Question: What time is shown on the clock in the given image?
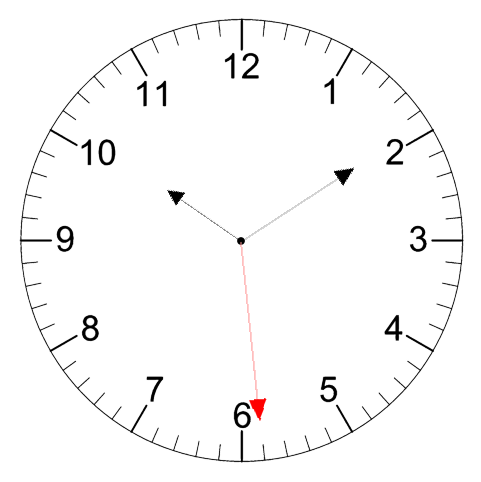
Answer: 10:09:29